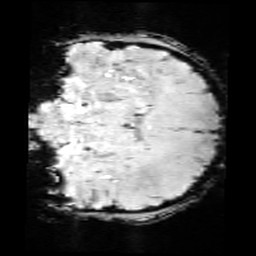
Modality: SWI
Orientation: coronal
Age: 13
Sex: male
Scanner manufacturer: siemens
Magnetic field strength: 3 T
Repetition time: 0.027 s
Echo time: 0.02 s